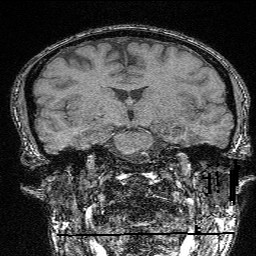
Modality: FLASH
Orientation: sagittal
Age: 25
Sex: male